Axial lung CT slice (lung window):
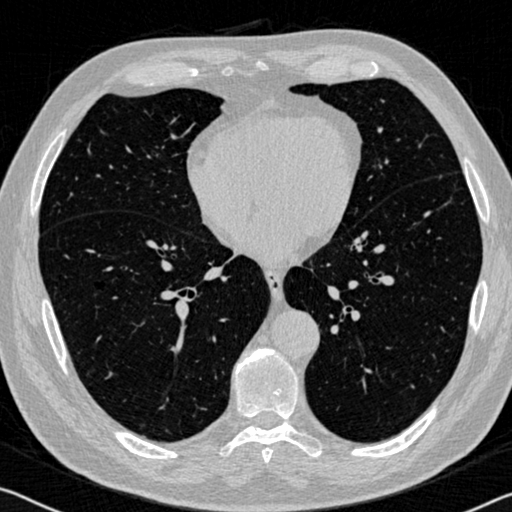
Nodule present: no